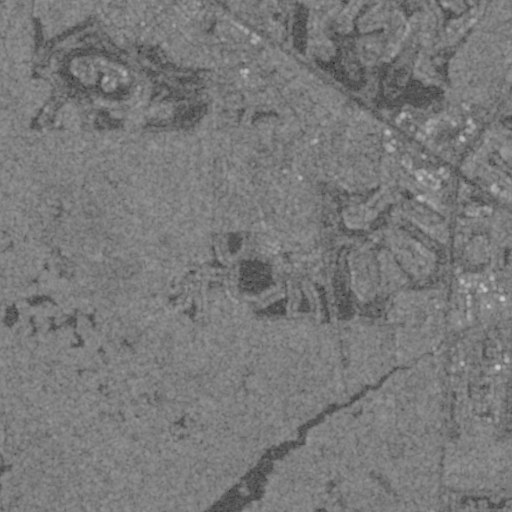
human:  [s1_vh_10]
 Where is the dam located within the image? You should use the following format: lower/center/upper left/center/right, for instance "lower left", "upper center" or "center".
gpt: The dam is located in the center right of the image.
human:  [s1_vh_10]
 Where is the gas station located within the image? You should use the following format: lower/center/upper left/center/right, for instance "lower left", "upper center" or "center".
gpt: The gas station is located in the lower right of the image.
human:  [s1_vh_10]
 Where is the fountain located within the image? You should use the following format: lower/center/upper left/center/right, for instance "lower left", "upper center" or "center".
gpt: The fountain is located in the lower right of the image.
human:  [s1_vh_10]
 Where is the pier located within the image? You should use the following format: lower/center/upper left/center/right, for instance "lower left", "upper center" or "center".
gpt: The pier is located in the lower right of the image.
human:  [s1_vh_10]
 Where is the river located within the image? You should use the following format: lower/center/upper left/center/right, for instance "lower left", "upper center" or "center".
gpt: The river is located in the lower right of the image.
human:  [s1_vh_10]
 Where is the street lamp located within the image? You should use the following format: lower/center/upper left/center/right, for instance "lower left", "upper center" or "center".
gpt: The street lamp is located in the lower right of the image.
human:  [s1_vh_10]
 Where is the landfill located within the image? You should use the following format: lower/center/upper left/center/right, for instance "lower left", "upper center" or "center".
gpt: There is no landfill in the image.

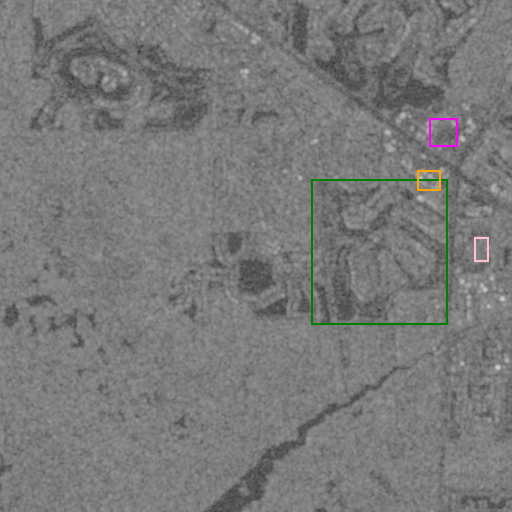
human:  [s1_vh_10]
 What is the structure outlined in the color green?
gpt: The structure outlined in green is a park.
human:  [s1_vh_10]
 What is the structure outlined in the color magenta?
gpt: The structure outlined in magenta is a parking lot.
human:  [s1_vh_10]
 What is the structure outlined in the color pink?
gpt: The structure outlined in pink is a building.
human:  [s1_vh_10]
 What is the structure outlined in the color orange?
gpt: The structure outlined in orange is a building.
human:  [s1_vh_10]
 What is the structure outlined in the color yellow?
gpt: There is no yellow outline.